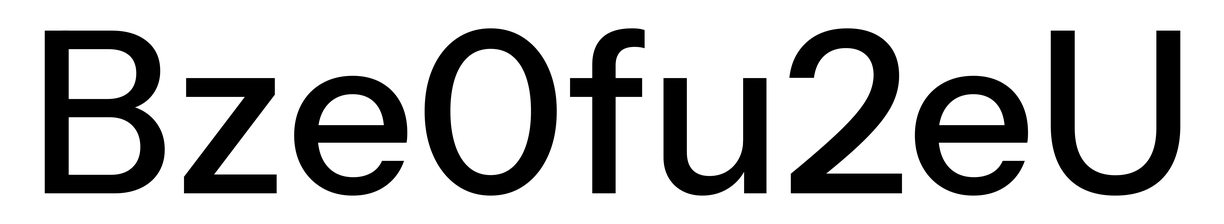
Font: InstrumentSans_Medium